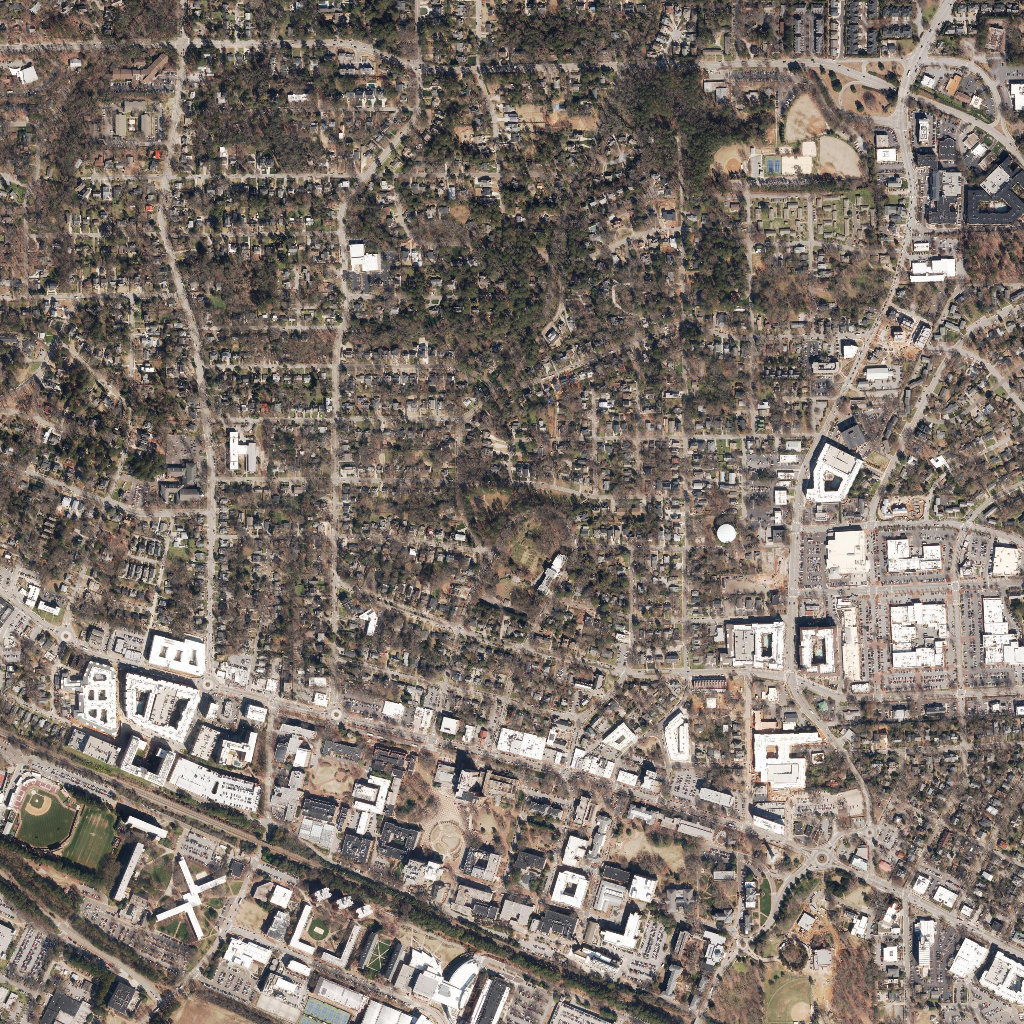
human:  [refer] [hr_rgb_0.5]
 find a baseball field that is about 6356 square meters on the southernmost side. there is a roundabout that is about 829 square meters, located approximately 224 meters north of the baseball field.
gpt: <box>[[74, 95, 79, 100, 0]]</box>